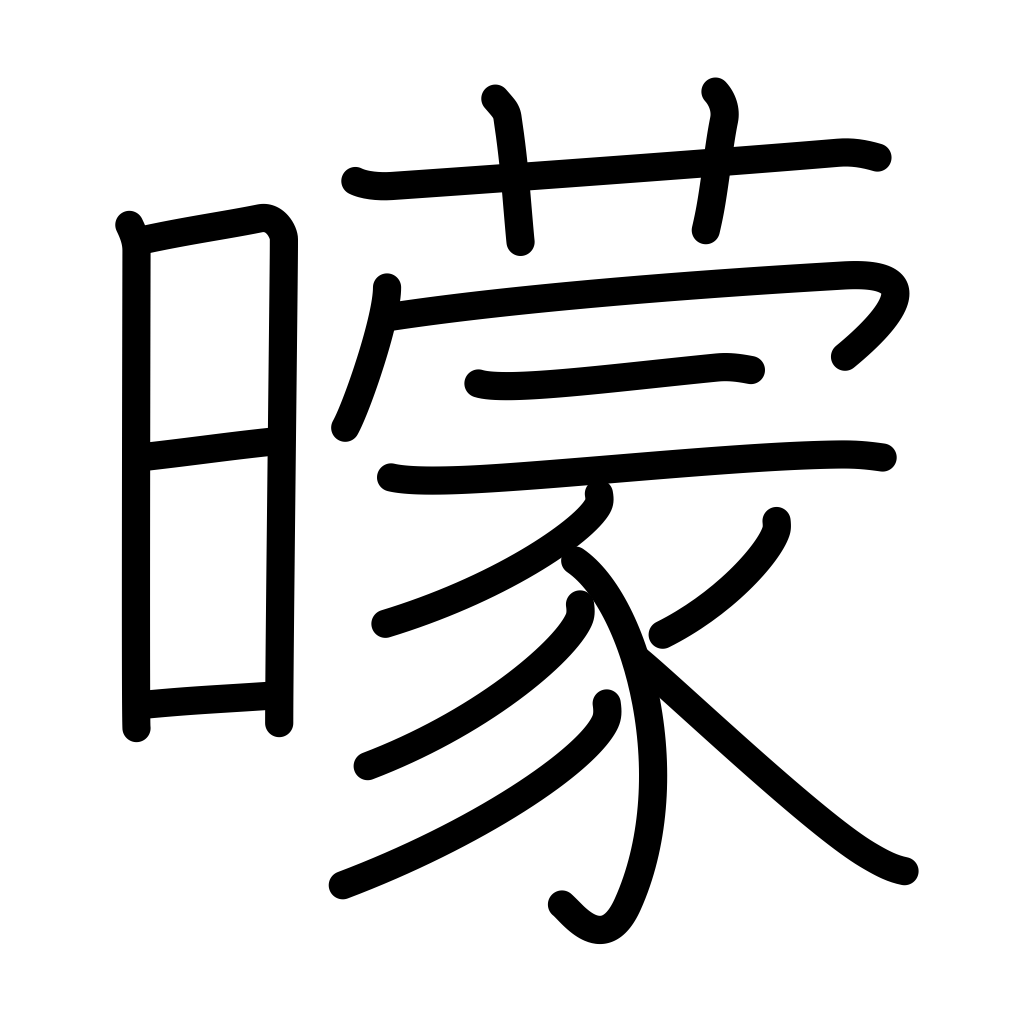
Meaning: darkness